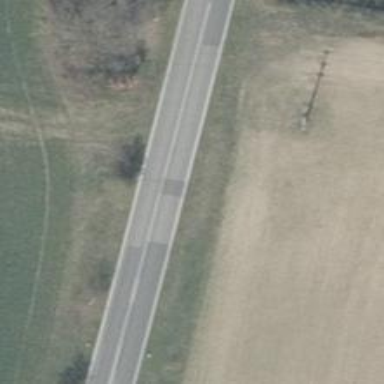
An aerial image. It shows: Tertiary road with asphalt surface.